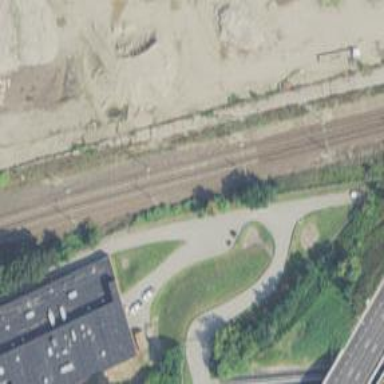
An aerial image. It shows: Railway with electrified contact lines.